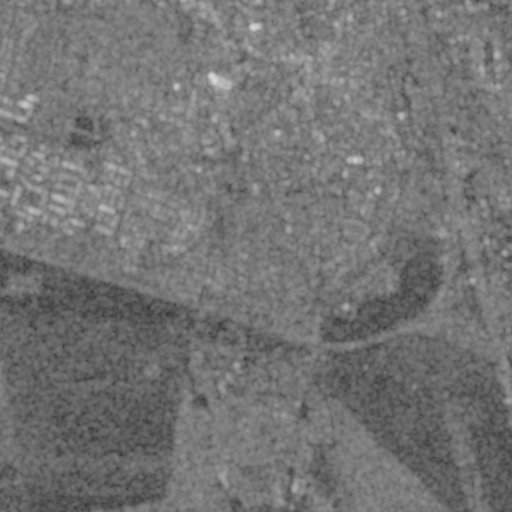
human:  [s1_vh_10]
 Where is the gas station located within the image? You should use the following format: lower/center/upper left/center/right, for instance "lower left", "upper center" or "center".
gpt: The gas station is located in the upper right of the image.
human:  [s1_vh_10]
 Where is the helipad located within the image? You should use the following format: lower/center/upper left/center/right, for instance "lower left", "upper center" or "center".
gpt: The helipad is located in the upper center of the image.
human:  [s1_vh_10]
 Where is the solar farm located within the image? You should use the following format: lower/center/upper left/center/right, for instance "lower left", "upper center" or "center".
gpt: The solar farm is located in the lower center of the image.
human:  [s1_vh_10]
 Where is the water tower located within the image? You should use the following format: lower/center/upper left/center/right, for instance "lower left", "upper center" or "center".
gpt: The water tower is located in the upper right of the image.
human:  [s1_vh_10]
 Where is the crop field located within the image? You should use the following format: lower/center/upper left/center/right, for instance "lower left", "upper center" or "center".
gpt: There is no crop field in the image.

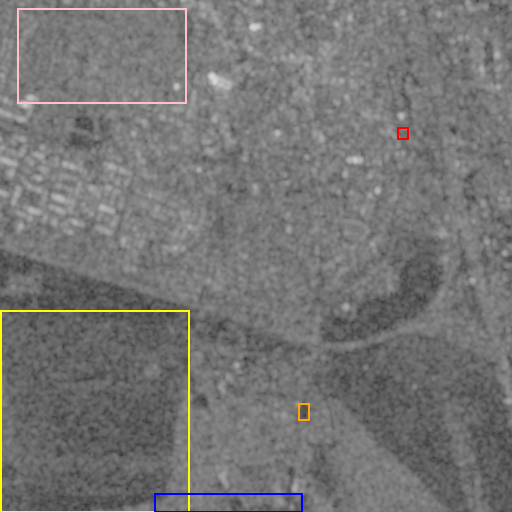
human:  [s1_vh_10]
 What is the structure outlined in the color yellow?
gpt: The structure outlined in yellow is a crop field.
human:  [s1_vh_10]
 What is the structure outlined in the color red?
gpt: The structure outlined in red is a gas station.
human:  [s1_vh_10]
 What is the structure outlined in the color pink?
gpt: The structure outlined in pink is a park.
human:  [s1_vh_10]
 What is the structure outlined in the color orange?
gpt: The structure outlined in orange is a parking lot.
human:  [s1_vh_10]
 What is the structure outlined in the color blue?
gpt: The structure outlined in blue is a solar farm.
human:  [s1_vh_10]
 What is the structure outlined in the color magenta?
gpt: There is no magenta outline.